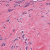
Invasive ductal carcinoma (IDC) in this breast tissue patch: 1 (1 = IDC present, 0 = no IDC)